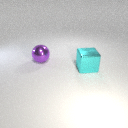
large cyan metal cube to the right of large purple metal sphere